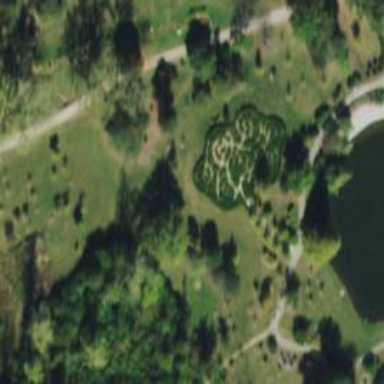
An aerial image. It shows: Maze attraction.